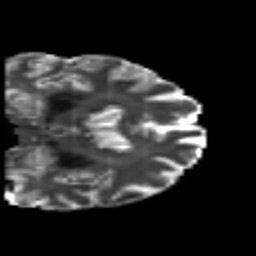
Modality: T2w
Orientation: coronal
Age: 46
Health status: ill
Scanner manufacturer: philips
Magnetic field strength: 3 T
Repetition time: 9 s
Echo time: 0.127 s